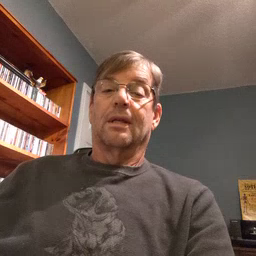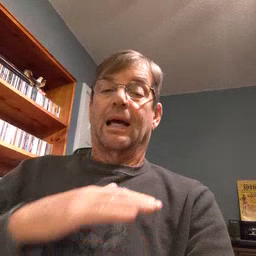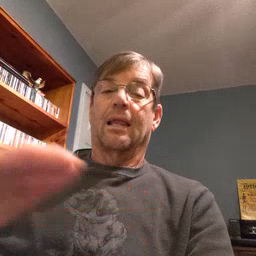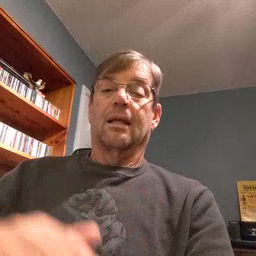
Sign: clean